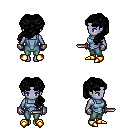
a pixel art fantasy rpg character, female body template, dark elf, purple skin, blue vest, teal pants, black princess hairstyle, metal gloves, gold boots, dagger, four views (front, back, left, right), 2x2 character sprite sheet, small pixel art, hard edges, no anti-aliasing